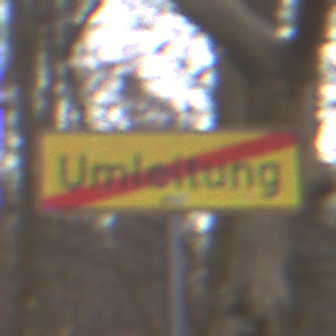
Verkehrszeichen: EndeDerUmleitungsankuendigung
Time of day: MorningAfternoon
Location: Outdoor (Nature)
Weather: Overcast
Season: Autumn
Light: Natural